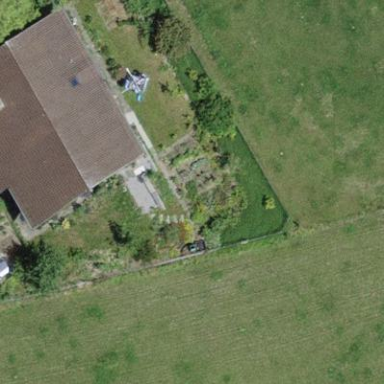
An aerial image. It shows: Garden that is leisure land.